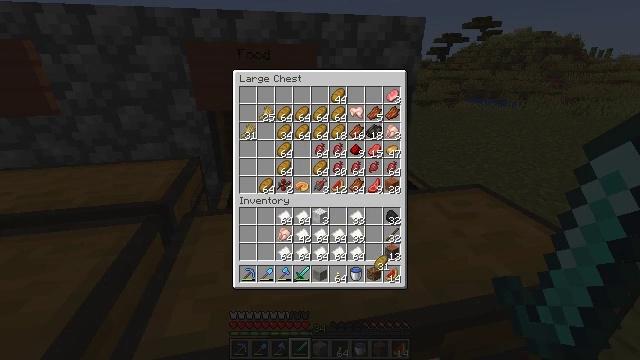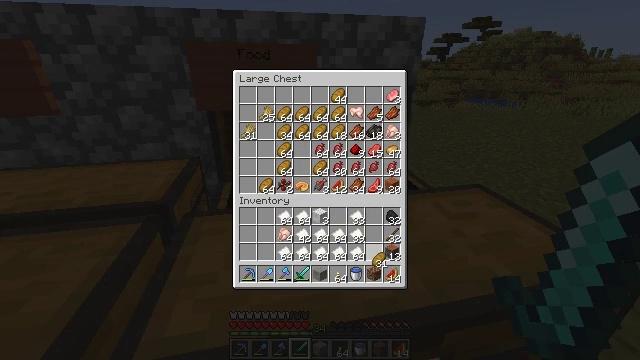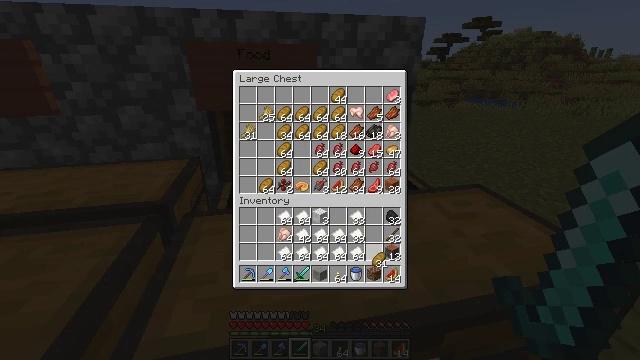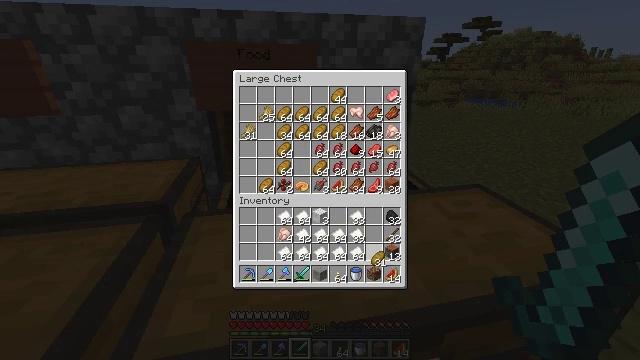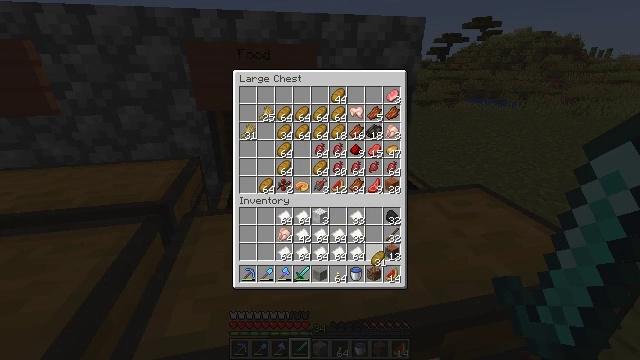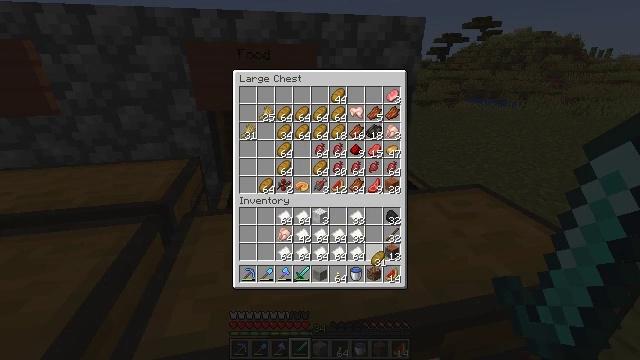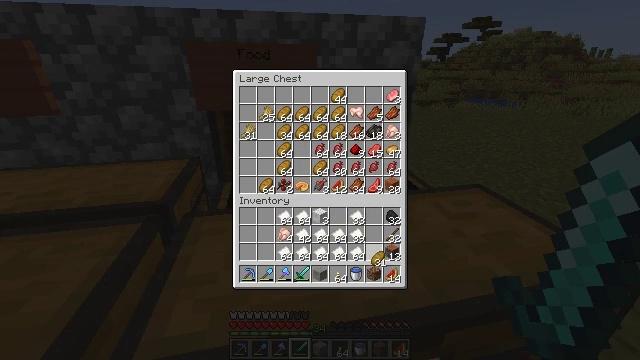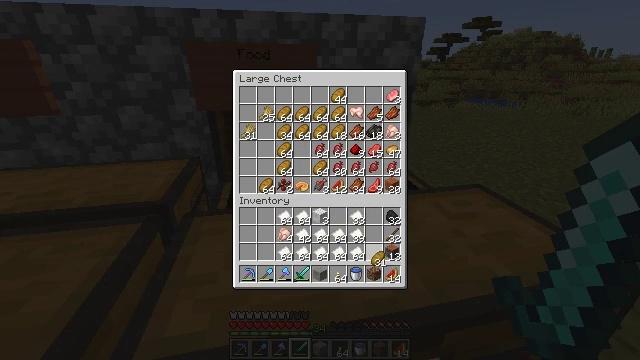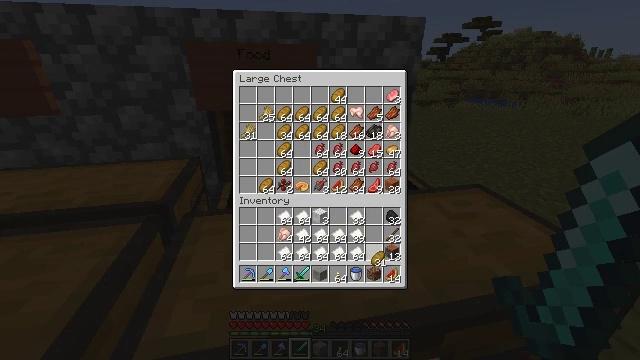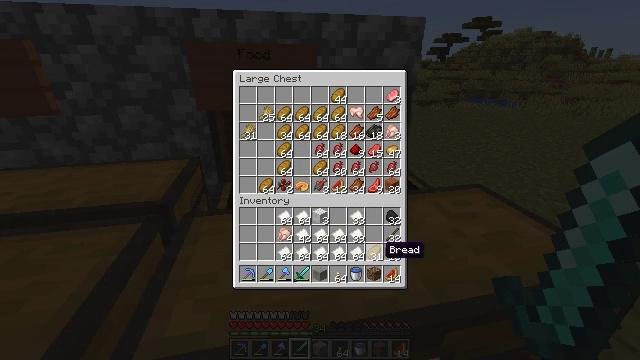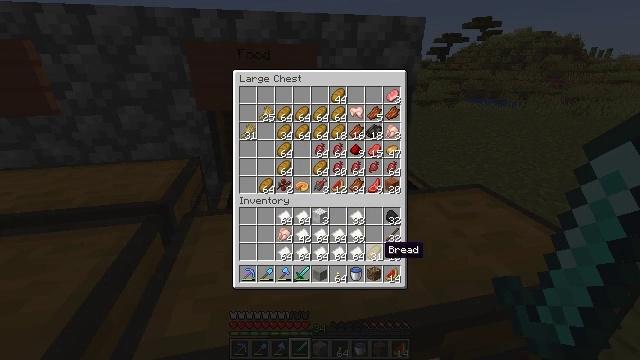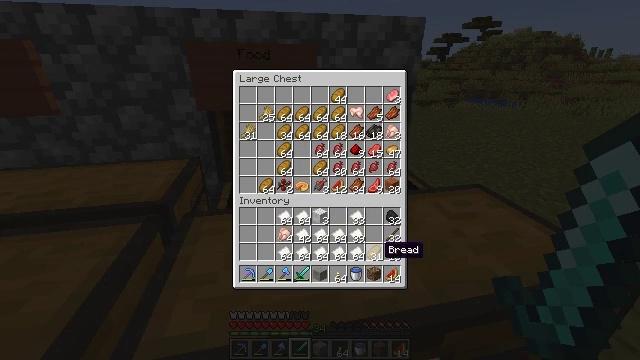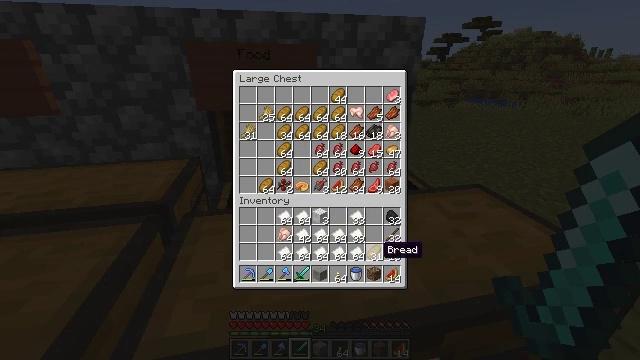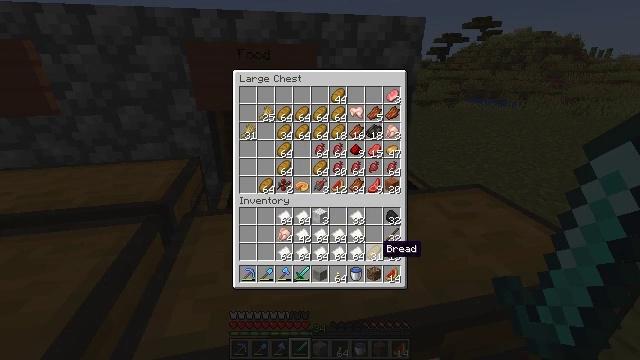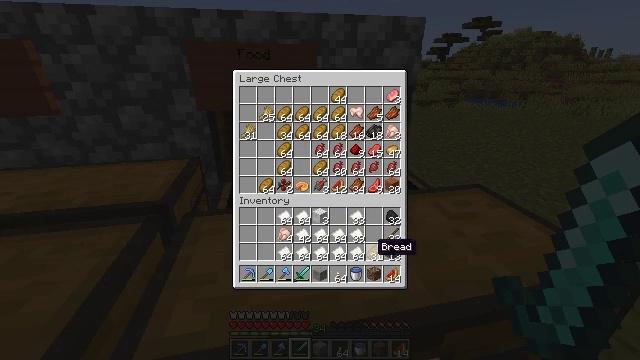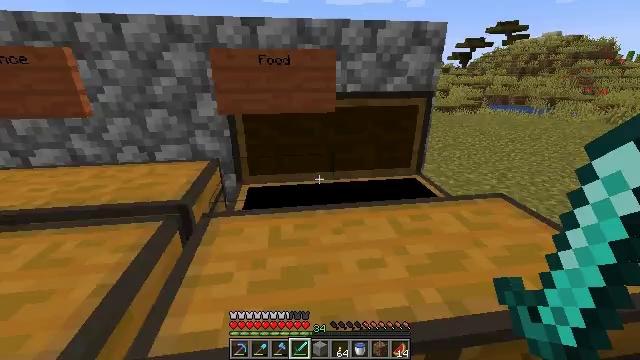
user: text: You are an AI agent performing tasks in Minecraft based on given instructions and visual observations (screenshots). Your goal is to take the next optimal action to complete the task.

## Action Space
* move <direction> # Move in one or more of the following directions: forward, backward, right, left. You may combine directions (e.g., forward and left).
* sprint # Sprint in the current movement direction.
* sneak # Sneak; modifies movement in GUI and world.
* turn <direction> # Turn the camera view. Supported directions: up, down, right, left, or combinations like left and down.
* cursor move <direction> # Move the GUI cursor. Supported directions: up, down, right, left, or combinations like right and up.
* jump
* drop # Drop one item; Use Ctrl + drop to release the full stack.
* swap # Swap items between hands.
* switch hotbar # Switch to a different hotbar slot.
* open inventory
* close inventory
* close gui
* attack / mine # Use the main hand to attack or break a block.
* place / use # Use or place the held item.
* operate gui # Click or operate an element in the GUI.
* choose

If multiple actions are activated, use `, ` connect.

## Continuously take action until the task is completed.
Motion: motion action
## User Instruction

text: Open the crafting table to craft melon seeds.
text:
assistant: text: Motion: no_op
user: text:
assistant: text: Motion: no_op
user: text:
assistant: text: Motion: no_op
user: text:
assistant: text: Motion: no_op
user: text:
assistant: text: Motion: no_op
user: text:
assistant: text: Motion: operate gui
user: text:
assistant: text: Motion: operate gui
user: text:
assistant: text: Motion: operate gui
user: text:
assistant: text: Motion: no_op
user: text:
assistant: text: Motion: no_op
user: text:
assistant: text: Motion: no_op
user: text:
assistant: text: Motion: no_op
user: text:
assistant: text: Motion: no_op
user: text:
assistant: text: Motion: no_op
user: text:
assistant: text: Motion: cursor move left
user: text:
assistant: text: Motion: turn left and up, close gui
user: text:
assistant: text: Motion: turn left and up
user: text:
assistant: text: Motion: turn left and up
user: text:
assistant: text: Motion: move forward, turn left and up
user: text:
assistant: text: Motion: move forward, turn left and up
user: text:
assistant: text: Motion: move forward, turn left
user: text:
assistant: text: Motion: move forward, turn left
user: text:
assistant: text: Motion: move forward, turn left
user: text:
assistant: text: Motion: move forward, turn left
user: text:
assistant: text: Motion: move forward, turn left
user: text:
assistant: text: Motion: move forward, turn left
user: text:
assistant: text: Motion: move forward, sprint, turn left
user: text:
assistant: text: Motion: move forward, sprint
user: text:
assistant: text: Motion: move forward, sprint
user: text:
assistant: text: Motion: move forward, sprint